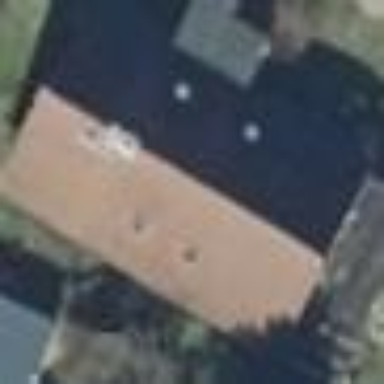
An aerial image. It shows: Grey house with flat roof.